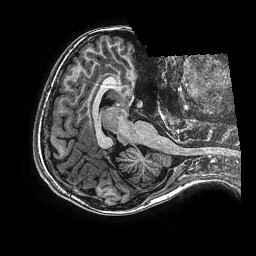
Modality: T1w
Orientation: axial
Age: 14
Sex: female
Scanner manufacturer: ge
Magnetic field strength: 3 T
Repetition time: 0.00766 s
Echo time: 0.003476 s